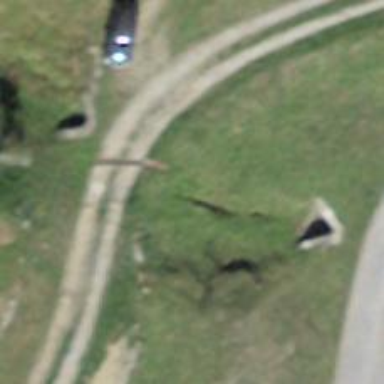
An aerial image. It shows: Culvert tunnel.